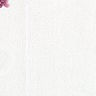
Metastatic tissue present: no